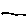
Label: line